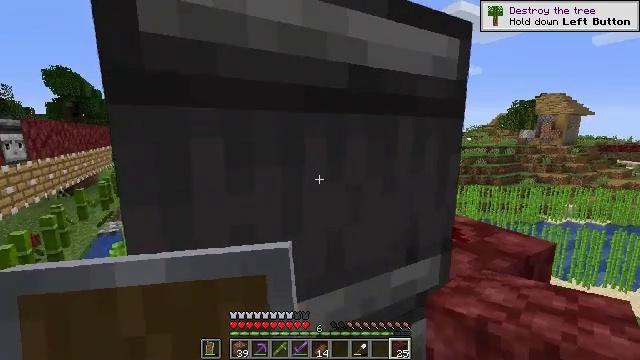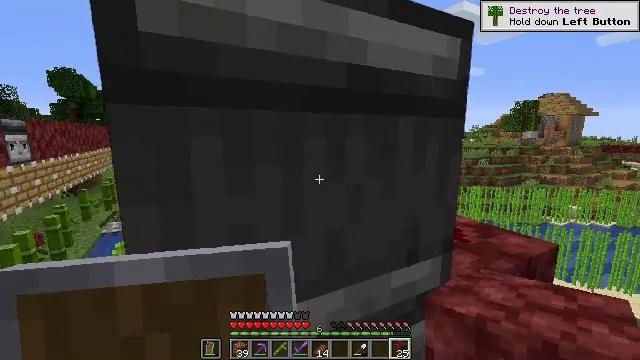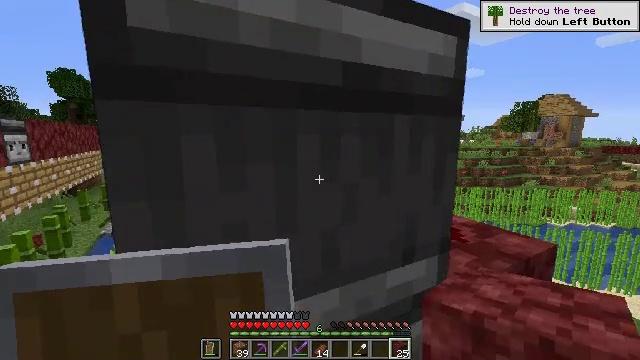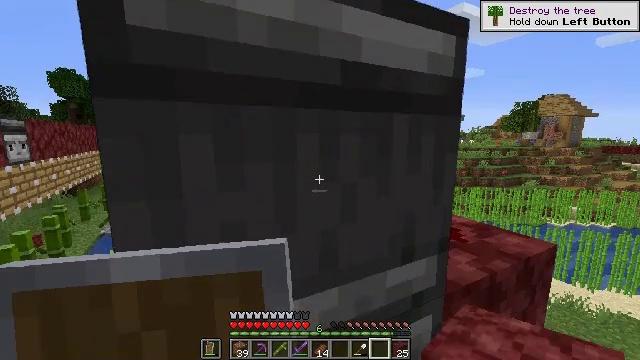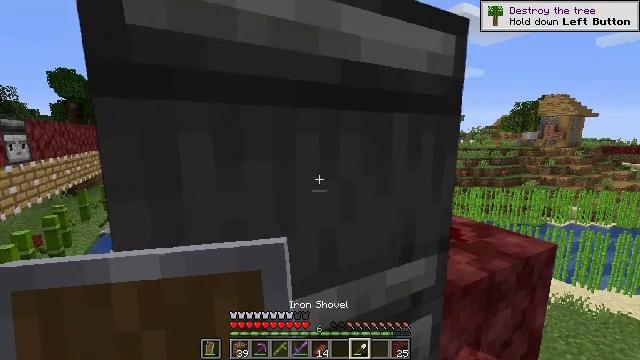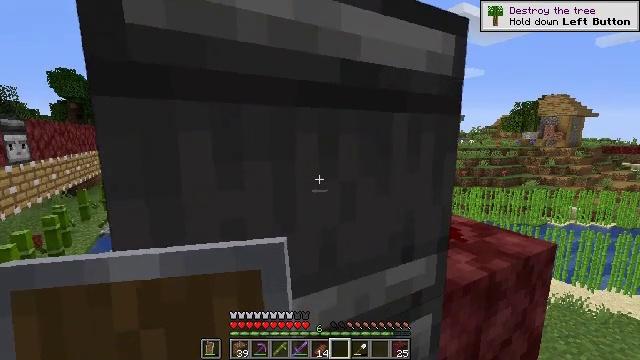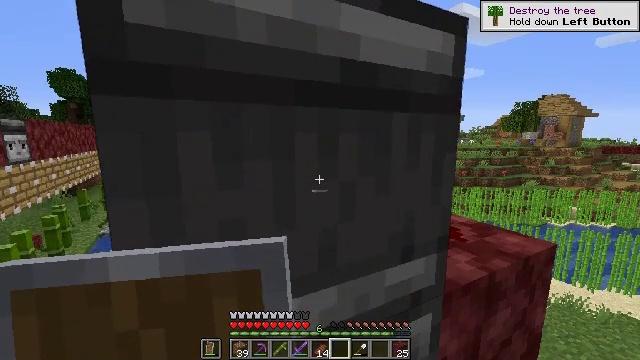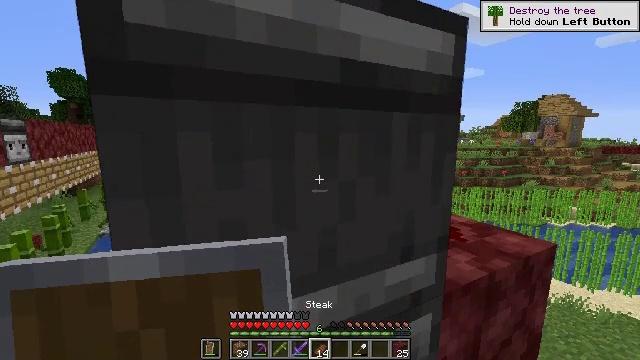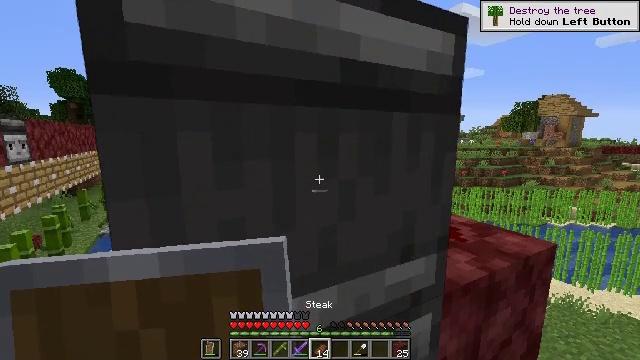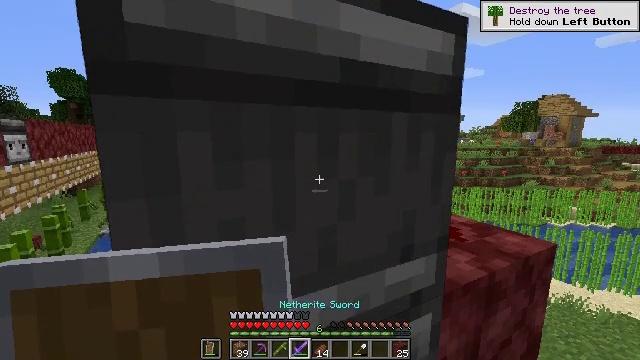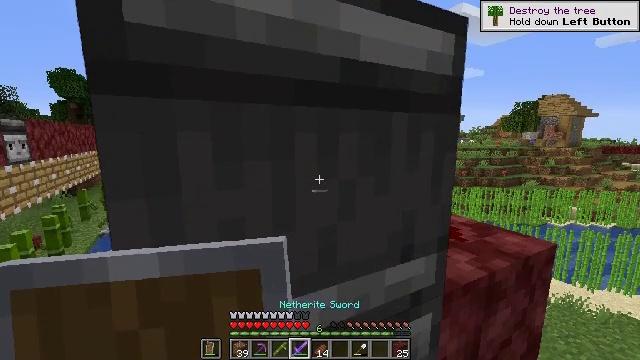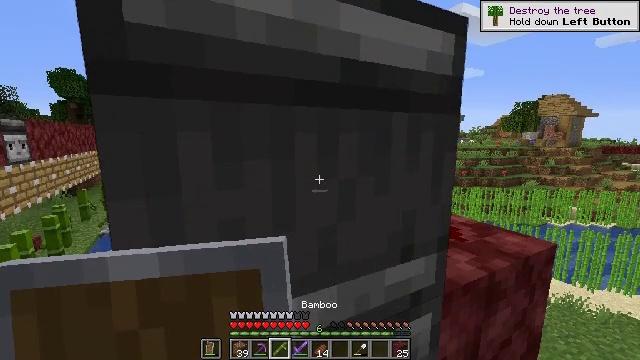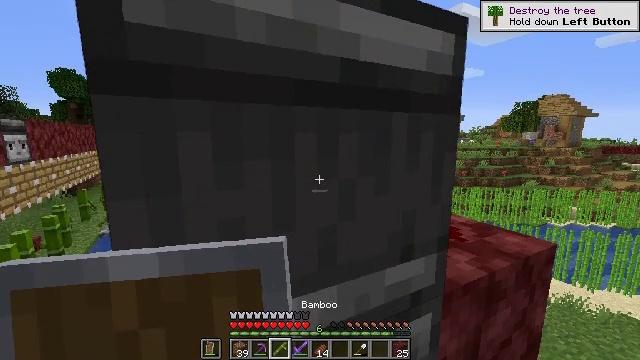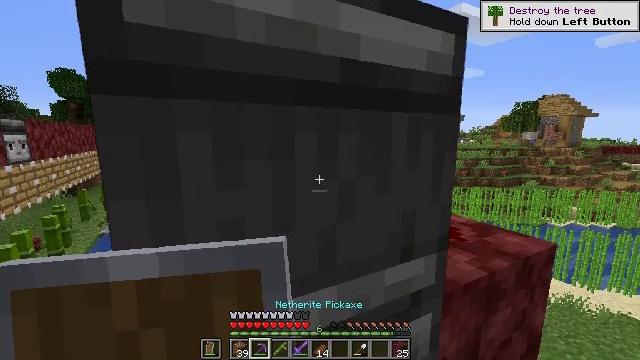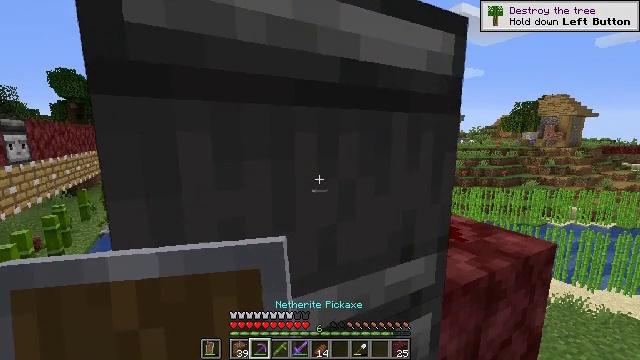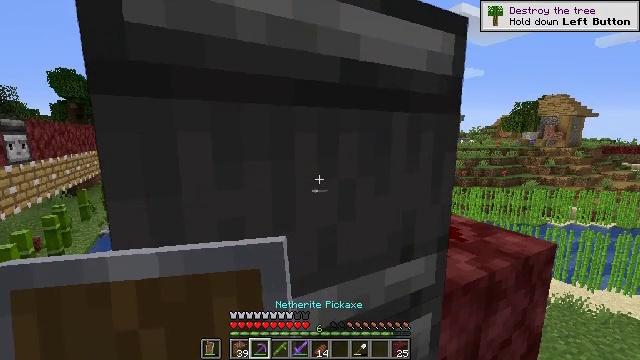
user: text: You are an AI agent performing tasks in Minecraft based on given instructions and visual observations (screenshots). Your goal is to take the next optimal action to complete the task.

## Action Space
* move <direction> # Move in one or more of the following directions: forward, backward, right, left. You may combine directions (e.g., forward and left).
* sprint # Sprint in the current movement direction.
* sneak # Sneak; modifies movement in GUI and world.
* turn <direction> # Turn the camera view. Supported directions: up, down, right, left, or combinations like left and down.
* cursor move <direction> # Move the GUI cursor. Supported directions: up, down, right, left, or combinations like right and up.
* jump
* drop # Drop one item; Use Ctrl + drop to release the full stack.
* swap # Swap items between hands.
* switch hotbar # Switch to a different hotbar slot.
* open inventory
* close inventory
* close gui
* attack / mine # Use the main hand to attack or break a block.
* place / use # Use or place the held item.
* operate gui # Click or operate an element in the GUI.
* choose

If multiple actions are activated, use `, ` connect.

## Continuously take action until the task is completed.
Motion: motion action
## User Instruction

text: Collect the observer.
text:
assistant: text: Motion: no_op
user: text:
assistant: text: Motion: no_op
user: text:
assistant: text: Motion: no_op
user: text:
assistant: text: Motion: no_op
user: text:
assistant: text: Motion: no_op
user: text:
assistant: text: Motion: no_op
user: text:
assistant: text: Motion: no_op
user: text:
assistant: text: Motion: no_op
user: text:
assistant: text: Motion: no_op
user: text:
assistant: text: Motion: no_op
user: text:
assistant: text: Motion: no_op
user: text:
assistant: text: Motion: no_op
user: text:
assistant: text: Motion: no_op
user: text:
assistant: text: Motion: no_op
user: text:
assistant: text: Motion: no_op
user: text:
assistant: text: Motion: no_op
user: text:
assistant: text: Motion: no_op
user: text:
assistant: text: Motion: turn left and up
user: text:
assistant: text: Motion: turn left and up
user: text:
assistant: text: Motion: turn left and up
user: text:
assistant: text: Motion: turn left and up
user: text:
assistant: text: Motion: turn up
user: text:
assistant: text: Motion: attack / mine
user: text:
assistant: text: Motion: attack / mine
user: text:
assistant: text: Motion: attack / mine
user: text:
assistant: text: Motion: no_op
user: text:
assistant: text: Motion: no_op
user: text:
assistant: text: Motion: no_op
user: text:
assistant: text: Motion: no_op
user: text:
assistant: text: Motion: attack / mine